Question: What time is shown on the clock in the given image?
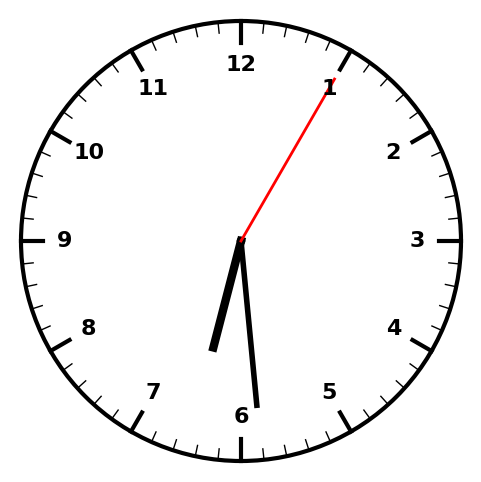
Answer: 06:29:05